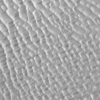
Label: not_dusty